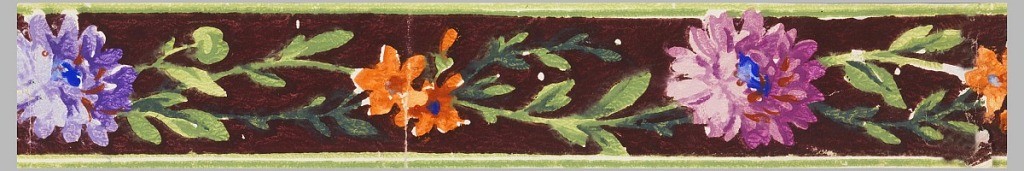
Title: Border
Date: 1850–80
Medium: Roller printed on machine-made paper
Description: Fragment of machine printed.  Very narrow floral border on maroon ground.